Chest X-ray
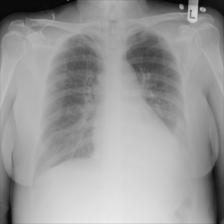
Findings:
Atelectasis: positive
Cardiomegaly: negative
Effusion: positive
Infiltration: negative
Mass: negative
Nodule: positive
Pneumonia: negative
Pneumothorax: negative
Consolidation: negative
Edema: negative
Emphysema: negative
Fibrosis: negative
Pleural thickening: negative
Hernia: negative